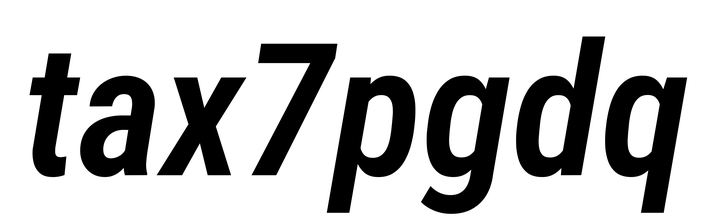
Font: Roboto-Italic_Condensed_SemiBold_Italic